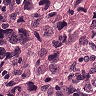
Metastatic tissue present: yes